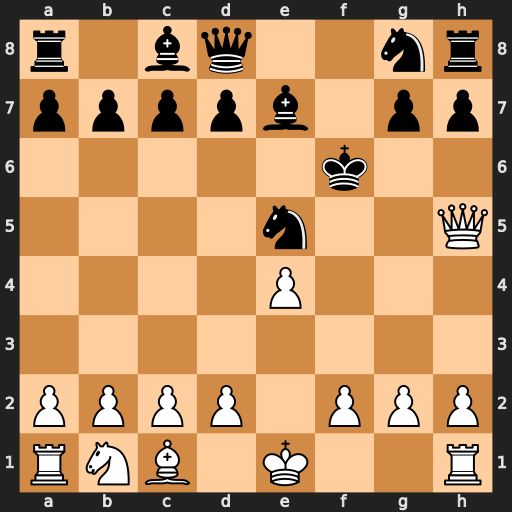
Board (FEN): r1bq2nr/ppppb1pp/5k2/4n2Q/4P3/8/PPPP1PPP/RNB1K2R
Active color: w
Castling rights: KQ
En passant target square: -
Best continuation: Qf5#